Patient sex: M
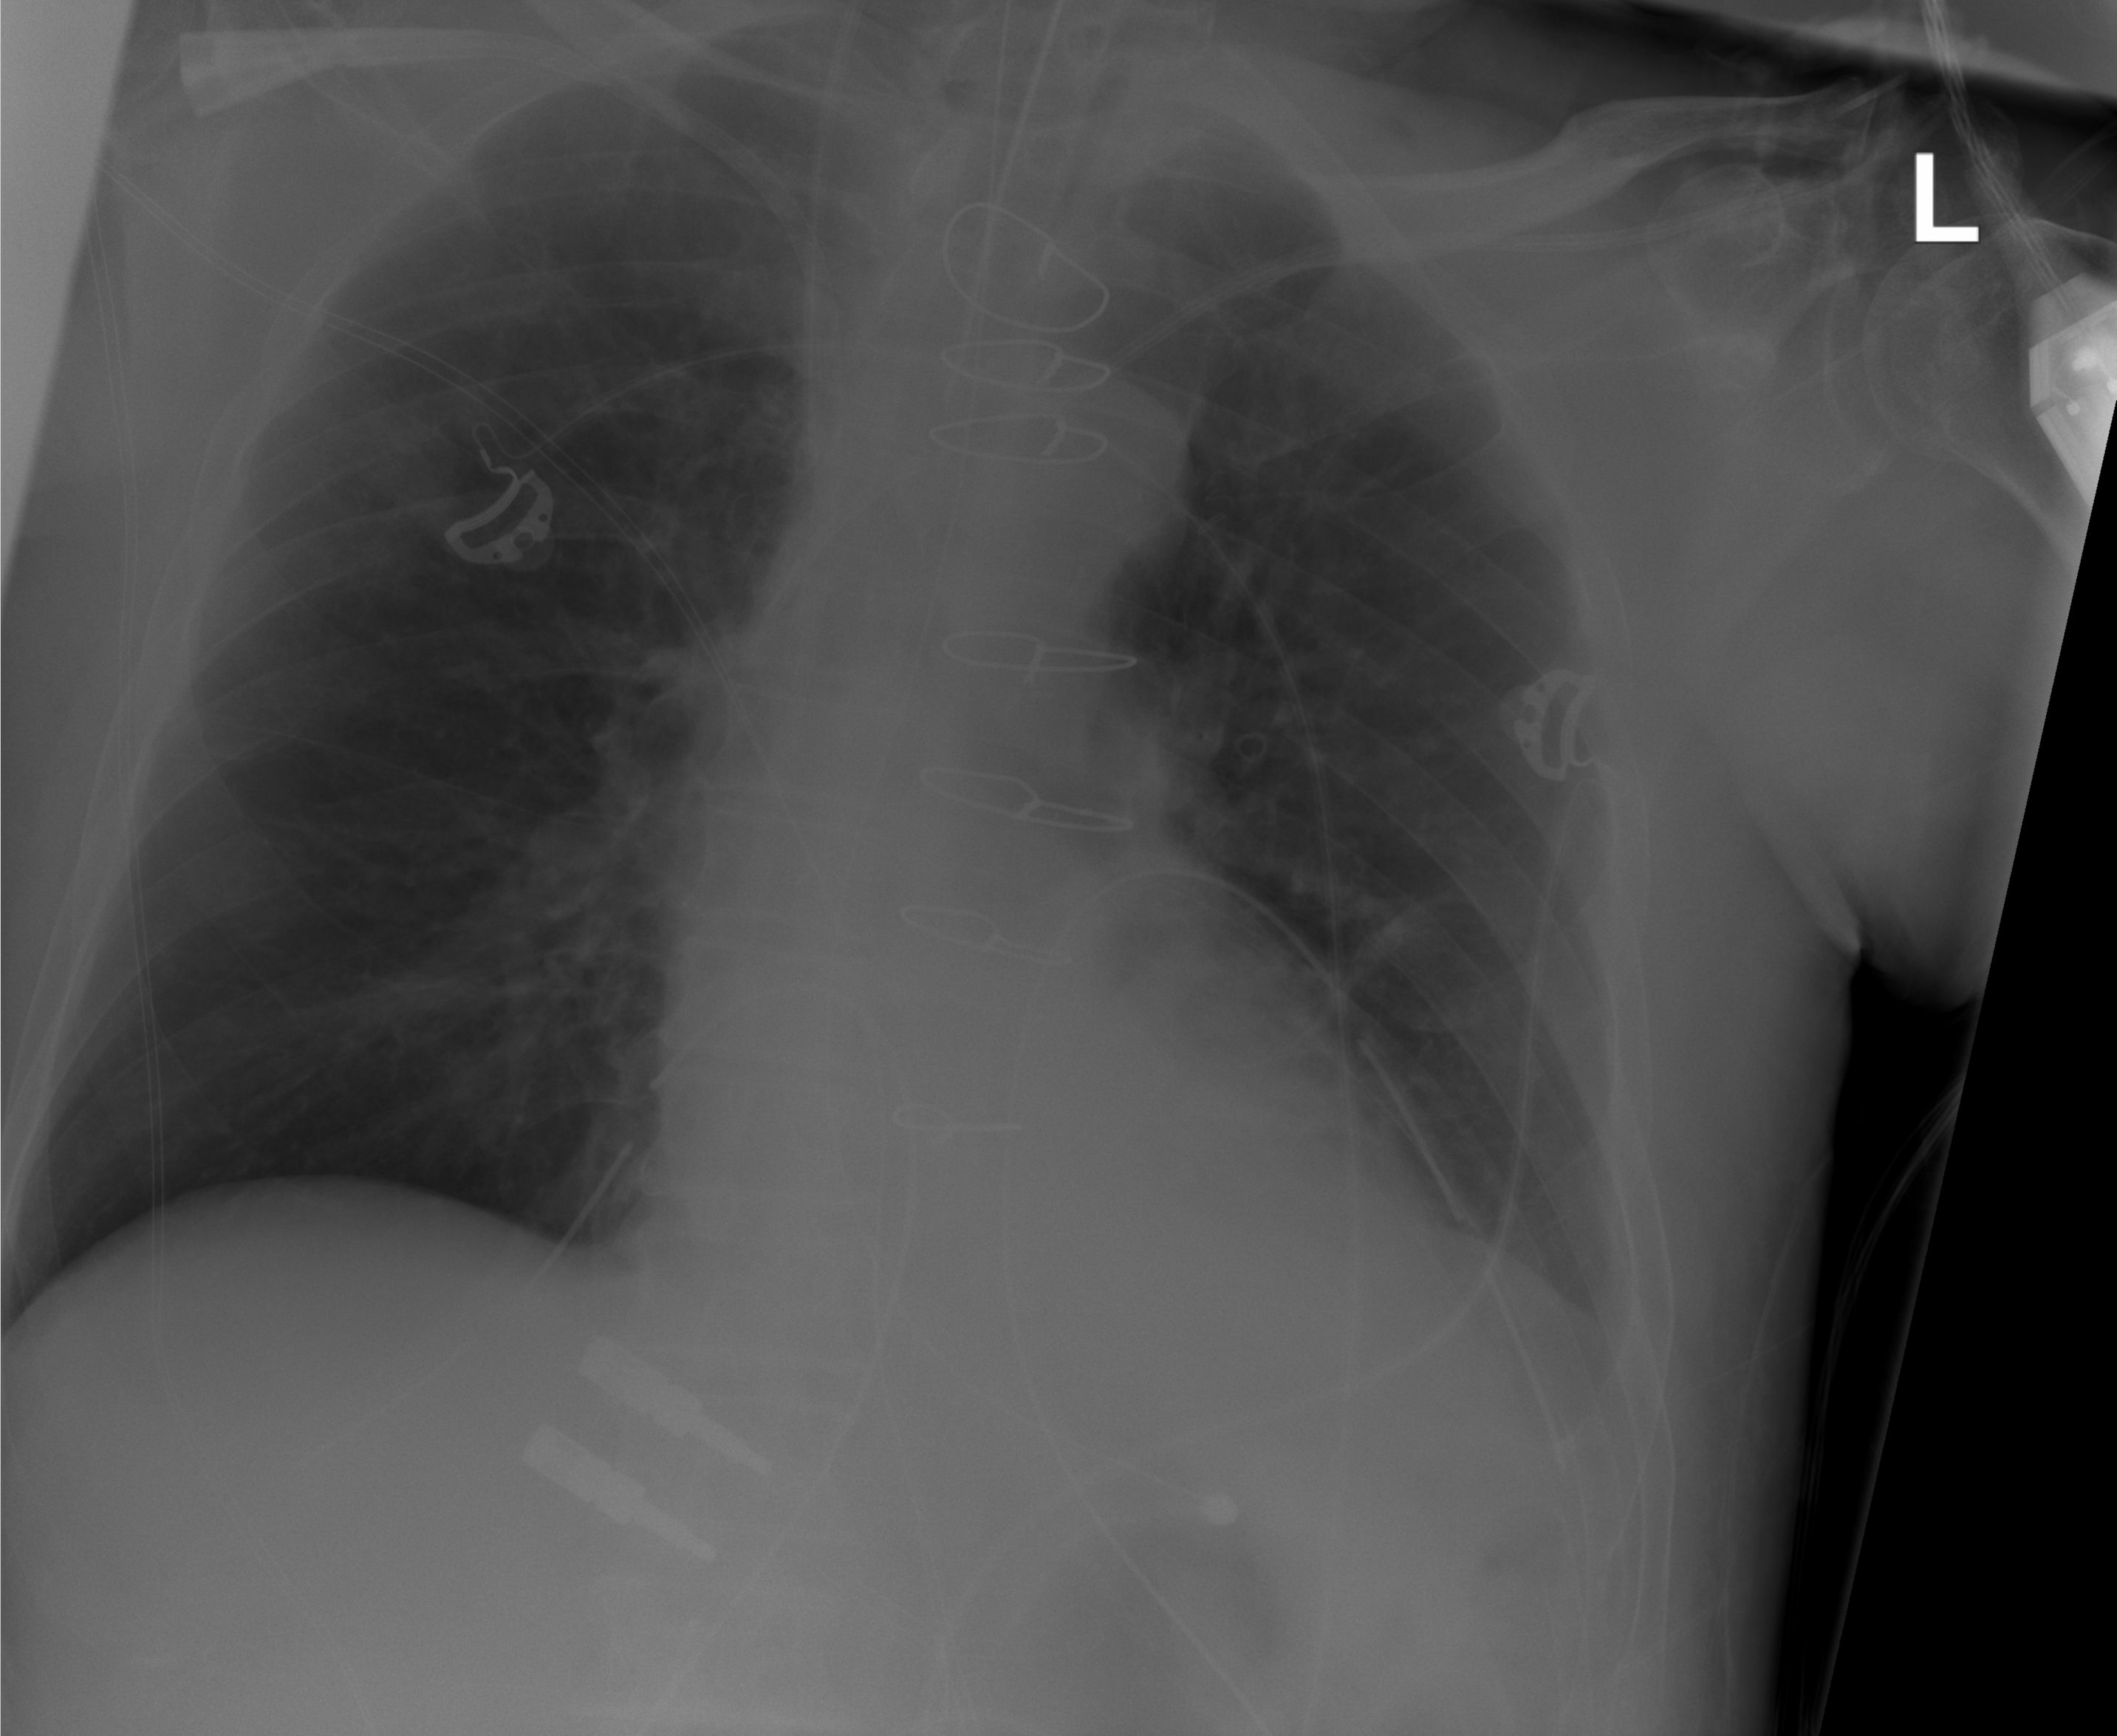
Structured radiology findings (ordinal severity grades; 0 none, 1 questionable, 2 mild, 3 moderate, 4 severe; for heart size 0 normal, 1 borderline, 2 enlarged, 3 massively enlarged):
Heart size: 0
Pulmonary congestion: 0
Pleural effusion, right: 0
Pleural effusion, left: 2
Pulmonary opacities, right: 0
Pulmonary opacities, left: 1
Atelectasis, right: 0
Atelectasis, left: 0